Question: What's the best way to maintain a consistent font size for the 'UILabels' circled below? Ideally all red pricing labels should have the same font size as the DKK1,742 one.

In the case of a price such as "$24" (3 characters versus 8), the font size will be larger. Is there a way to dynamically calculate the smallest font size for the set of prices, and then use that one consistently?
One additional data point is that logging (within our custom 'UITableViewCell')
> [[self averagePricePerNightLabel] font]
always yields:
> font-family: "Helvetica";
font-weight: bold; font-style: normal; font-size: 18px
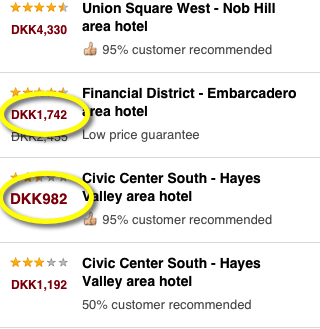
Answer: Do your labels have 'adjustsFontSizeToFitWidth' set to true? If so this is expected behavior. Make your font sizes smaller and it should fix stuff.